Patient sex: M
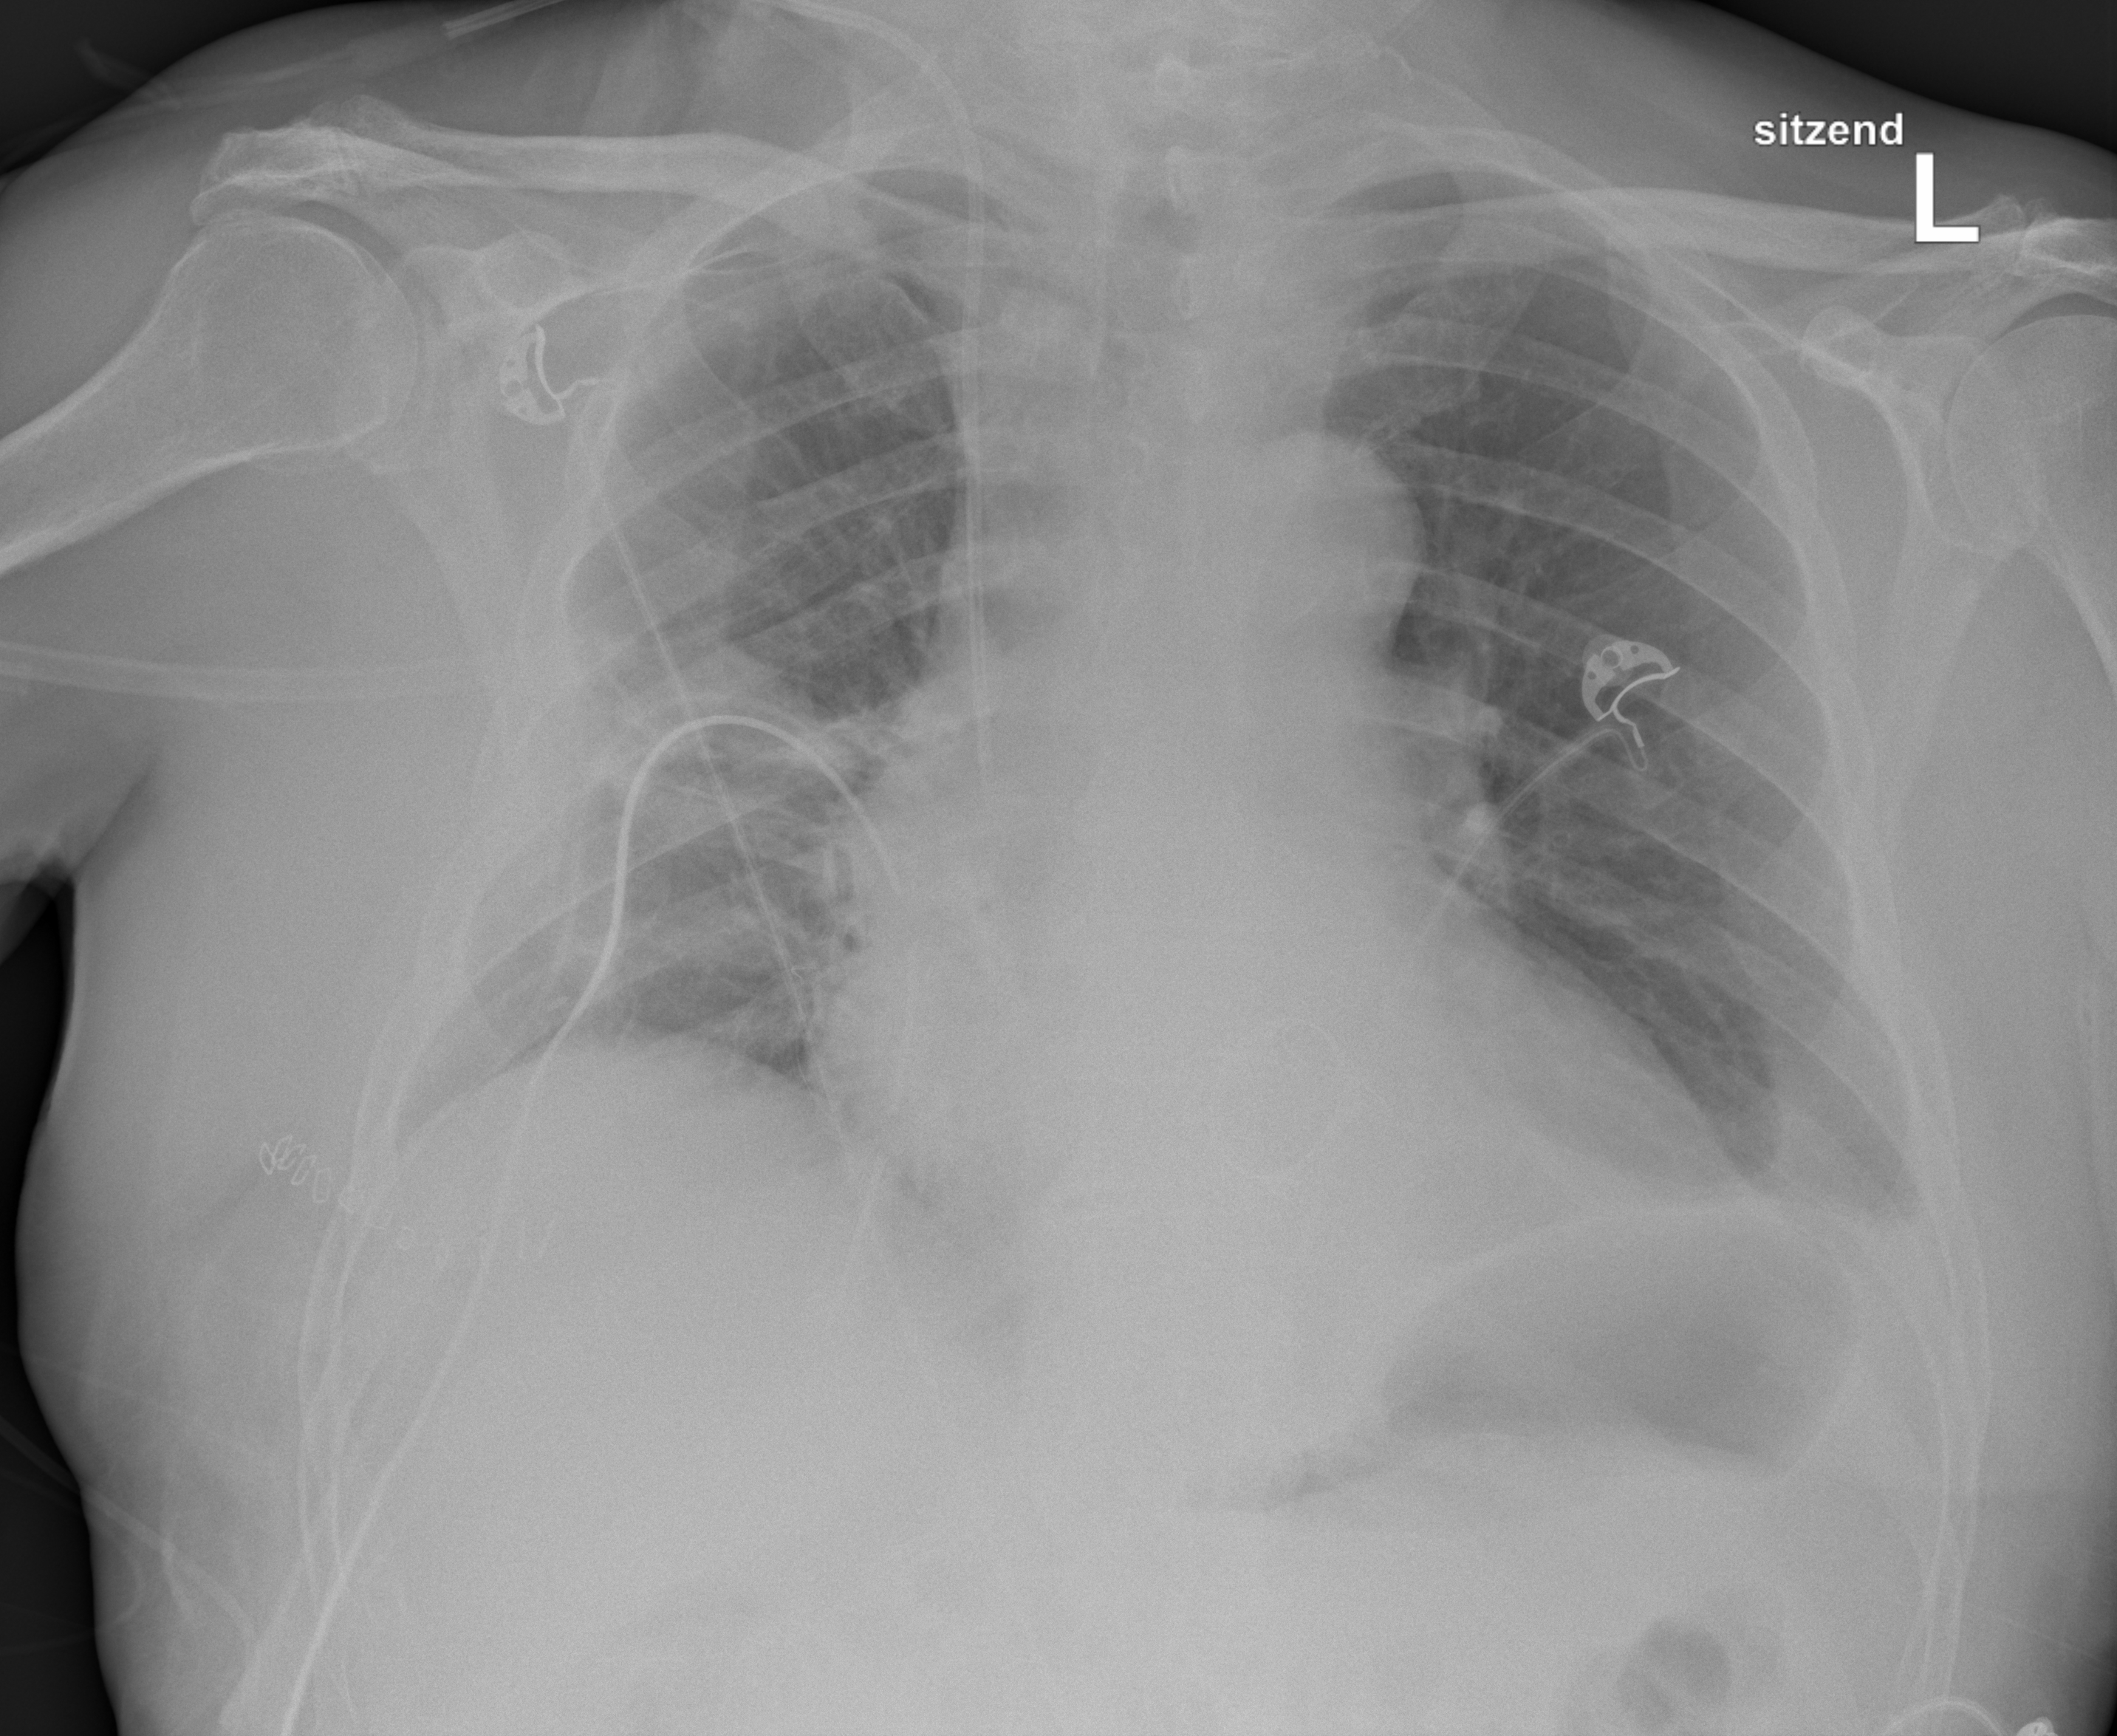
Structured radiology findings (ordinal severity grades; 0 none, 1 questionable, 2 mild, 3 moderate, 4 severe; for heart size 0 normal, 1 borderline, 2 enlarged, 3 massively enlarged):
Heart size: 2
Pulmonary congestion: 2
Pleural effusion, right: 0
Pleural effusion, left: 1
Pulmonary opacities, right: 0
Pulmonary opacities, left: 0
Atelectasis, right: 2
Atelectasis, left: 2